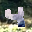
Label: 4